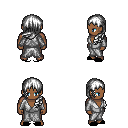
a pixel art fantasy rpg character, male body template, human, dark skin, white robe, gold greaves, white left-swept hairstyle, black slippers, four views (front, back, left, right), 2x2 character sprite sheet, small pixel art, hard edges, no anti-aliasing